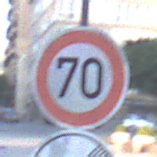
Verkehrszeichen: Geschwindigkeit70
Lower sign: EndeUeberholverbot
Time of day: SunriseSunset
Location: Outdoor (Urban)
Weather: PartlyCloudy
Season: NotSpecified
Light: Natural